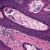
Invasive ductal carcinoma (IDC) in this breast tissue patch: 0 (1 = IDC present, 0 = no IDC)